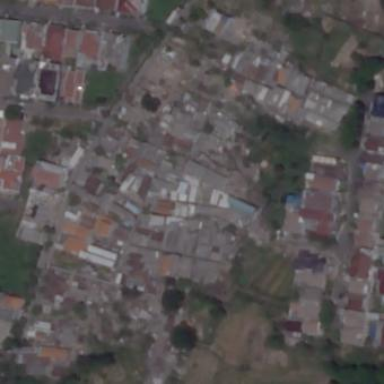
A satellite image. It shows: Residential area.